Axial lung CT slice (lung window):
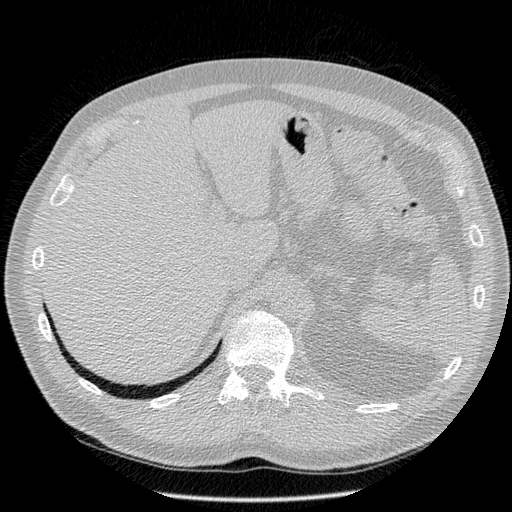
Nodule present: no